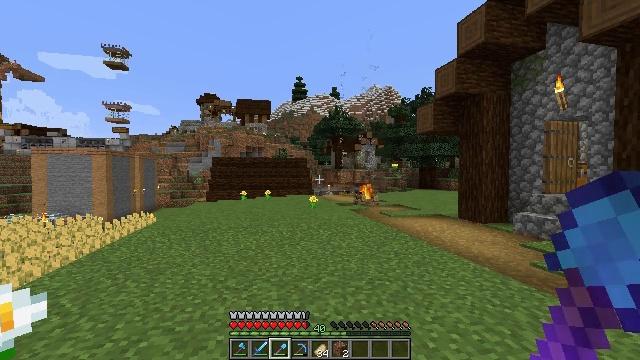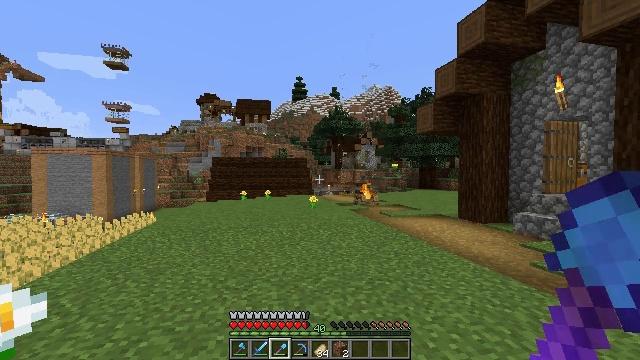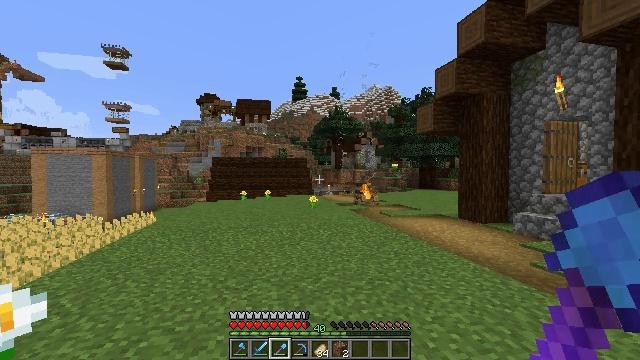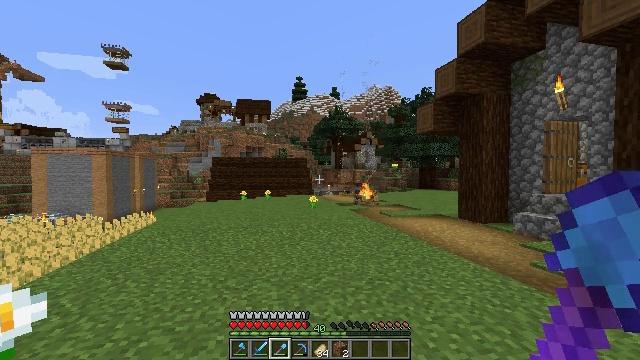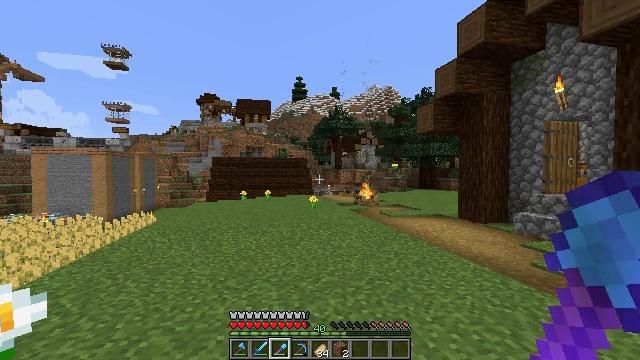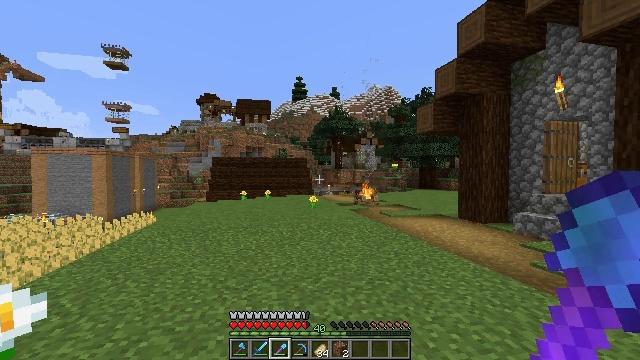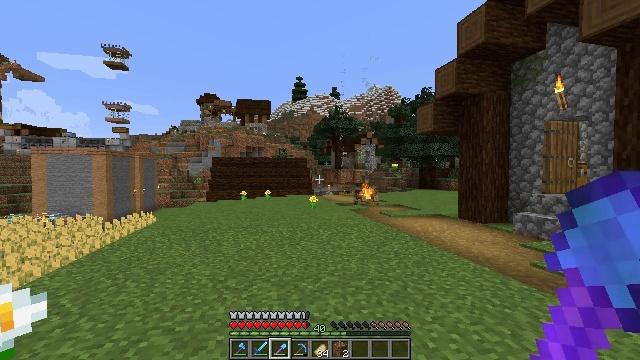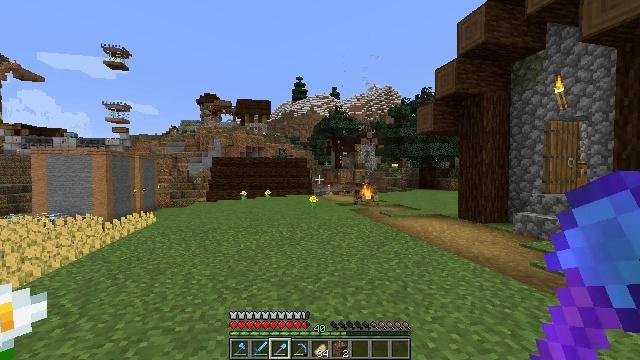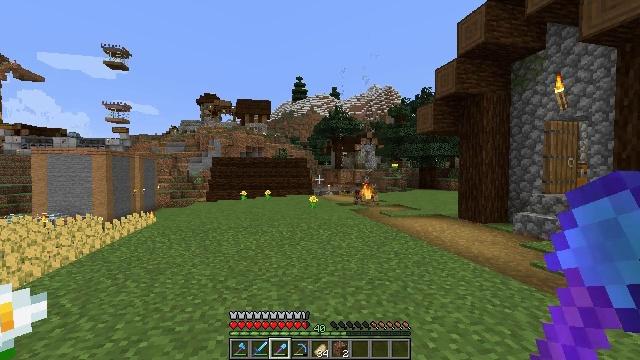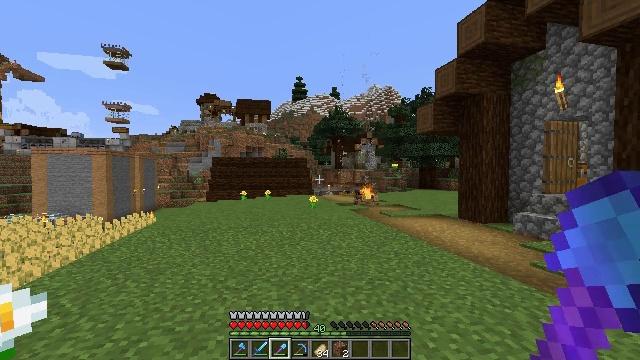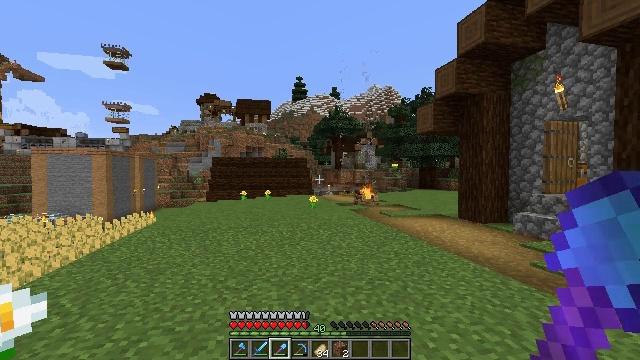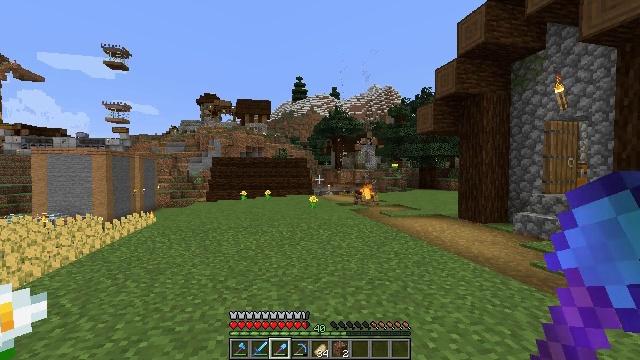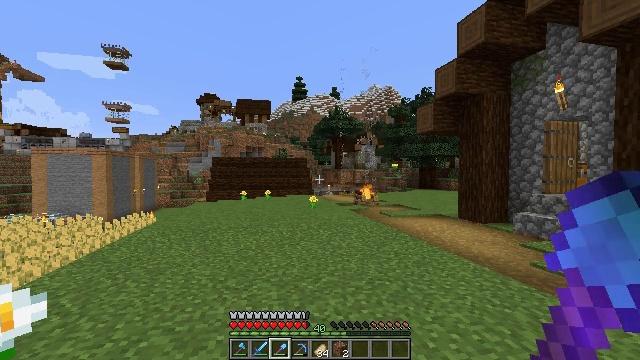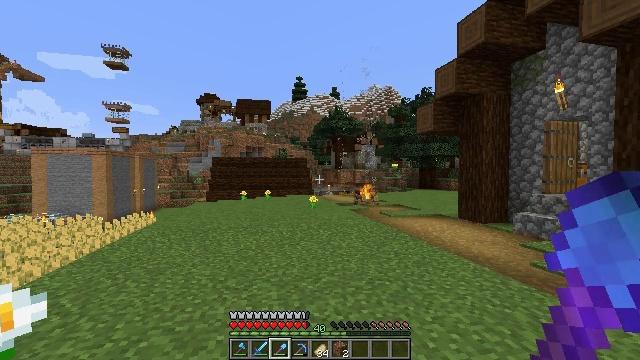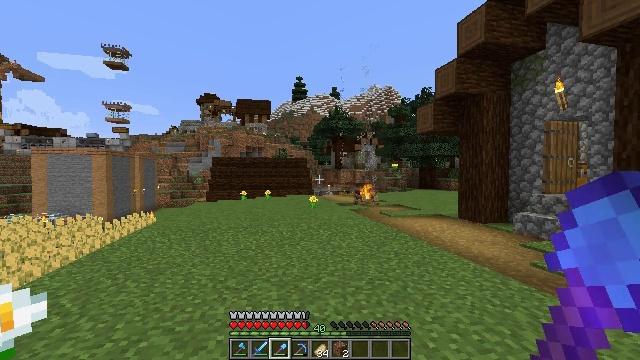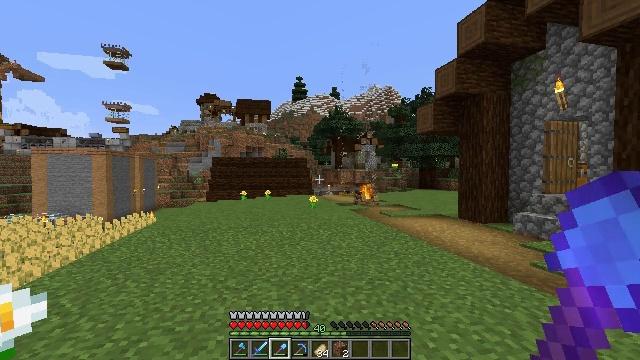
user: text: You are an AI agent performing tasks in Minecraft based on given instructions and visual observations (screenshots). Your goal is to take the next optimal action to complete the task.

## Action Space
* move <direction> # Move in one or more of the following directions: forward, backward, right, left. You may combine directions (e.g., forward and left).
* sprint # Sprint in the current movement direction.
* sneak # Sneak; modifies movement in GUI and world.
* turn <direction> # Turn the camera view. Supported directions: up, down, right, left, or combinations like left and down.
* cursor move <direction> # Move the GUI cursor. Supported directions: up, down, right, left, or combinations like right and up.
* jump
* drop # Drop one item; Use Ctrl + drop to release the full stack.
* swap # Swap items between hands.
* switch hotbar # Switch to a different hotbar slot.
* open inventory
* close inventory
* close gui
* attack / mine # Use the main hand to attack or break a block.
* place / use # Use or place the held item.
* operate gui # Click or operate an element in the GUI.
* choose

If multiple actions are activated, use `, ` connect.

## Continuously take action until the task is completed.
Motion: motion action
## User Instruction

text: Collect wheat crops.
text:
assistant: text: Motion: no_op
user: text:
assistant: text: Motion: no_op
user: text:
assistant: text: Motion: no_op
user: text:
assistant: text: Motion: no_op
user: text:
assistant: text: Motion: no_op
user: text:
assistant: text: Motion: no_op
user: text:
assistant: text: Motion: no_op
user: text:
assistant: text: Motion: no_op
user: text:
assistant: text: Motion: no_op
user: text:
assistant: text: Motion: no_op
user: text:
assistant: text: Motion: no_op
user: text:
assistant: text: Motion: no_op
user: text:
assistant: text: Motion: no_op
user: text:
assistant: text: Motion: no_op
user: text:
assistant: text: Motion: no_op
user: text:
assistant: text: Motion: no_op
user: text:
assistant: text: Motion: no_op
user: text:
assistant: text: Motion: no_op
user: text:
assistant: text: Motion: no_op
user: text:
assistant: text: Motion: no_op
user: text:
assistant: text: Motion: no_op
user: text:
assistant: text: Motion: no_op
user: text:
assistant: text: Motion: no_op
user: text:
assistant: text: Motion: no_op
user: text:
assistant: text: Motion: no_op
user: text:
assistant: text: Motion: no_op
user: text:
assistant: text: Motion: no_op
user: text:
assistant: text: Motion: no_op
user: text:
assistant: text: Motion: no_op
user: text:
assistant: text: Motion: no_op